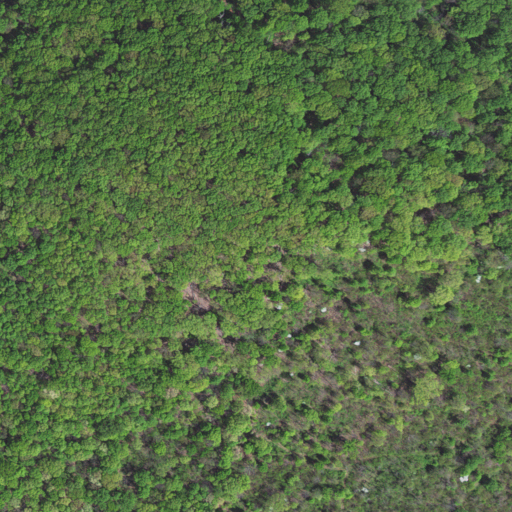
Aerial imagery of mountain in Virginia named Zimmerman Mountain containing deciduous forest and mixed forest